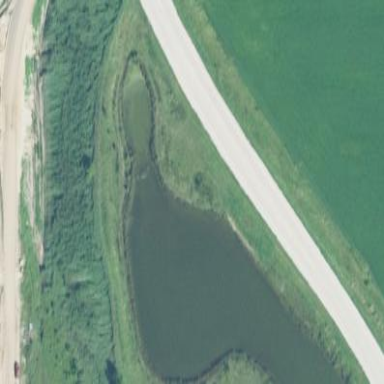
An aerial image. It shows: Serene pond surrounded by nature.